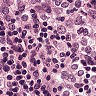
Metastatic tissue present: yes